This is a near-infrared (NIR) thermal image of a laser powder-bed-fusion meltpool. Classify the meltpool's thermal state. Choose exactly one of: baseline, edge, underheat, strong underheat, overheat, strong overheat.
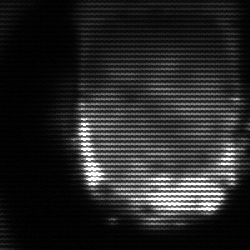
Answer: baseline